Question: I am using the great NewtonSoft.Json library on Windows Phone 7.1 (mango).
I would like to access a deep property (red arrow) on a Bing json answer:

I have assigned the answered string on 'resultado' variable and I have tried to do on this way:
'''
JObject o = JObject.Parse(resultado);
JsonAddress unaAddress =
JsonConvert
.DeserializeObject<JsonAddress>(o["resourceSets"][0]["resources"][0].ToString());
MessageBox.Show(unaAddress.Coordinates.X); // iexample..
'''
But I don't know how to define the class 'JsonAddress' to get the info I need.
'''
public class JsonAddress
{
// public xxxx Coordinates { get; set; }
}
'''
Any help ?
Thanks.
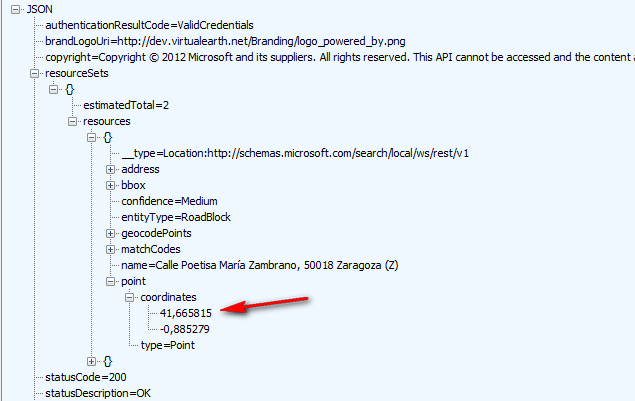
Answer: I have found it:
Defining the class (and a child class) in this way:
'''
public class JsonAddress
{
public string Name { get; set; }
public JsonPoint Point { get; set; }
}
public class JsonPoint
{
public double[] Coordinates { get; set; }
}
'''
And accesing it in this way:
'''
MessageBox.Show(unaAddress.Point.Coordinates[0] + ", " +
unaAddress.Point.Coordinates[1]);
'''
Thanks and sorry by your wasted time... :-